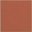
Piece: xx